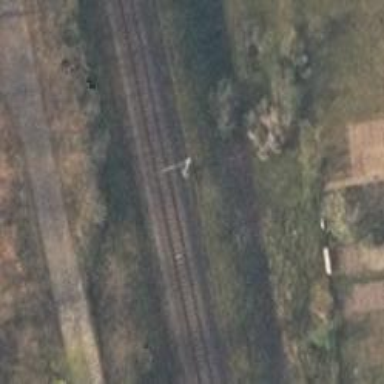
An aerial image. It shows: Milestone along the railway with catenary mast.